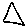
Label: triangle